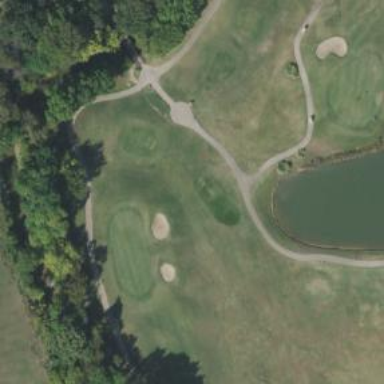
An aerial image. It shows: Service road used as golf cart path.